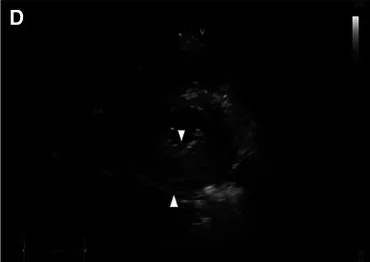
Transthoracic two-dimensional echocardiography (2D-TTE). 2D-TTE reveals two large heterogeneous masses characterized by ill-defined borders: one involving the lateral, inferior and posterior portions of the left ventricular wall (white arrowheads), and another involving the apex and ventricular septum (white arrows). (D) Parasternal short-axis view at the papillary muscle level.
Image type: radiology (ultrasound)